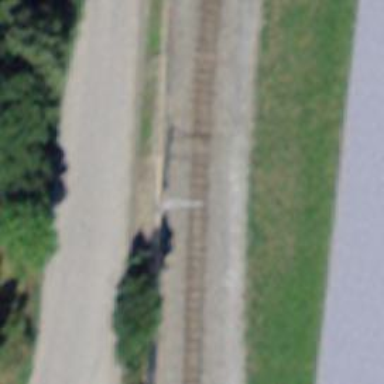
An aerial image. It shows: Retaining wall.